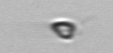
Label: Pyramimonas